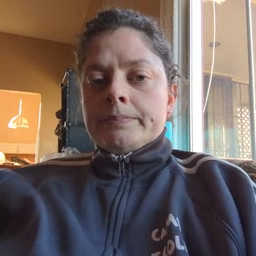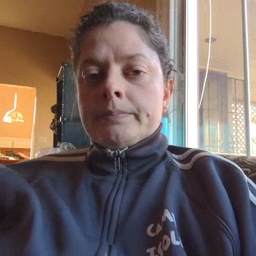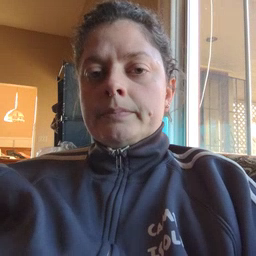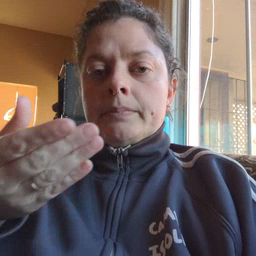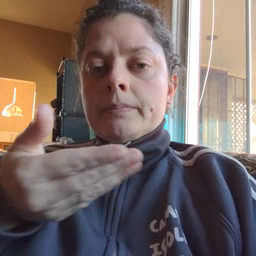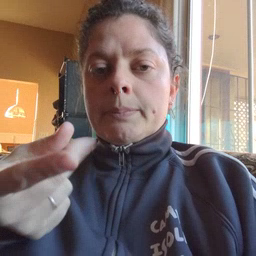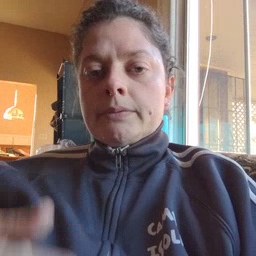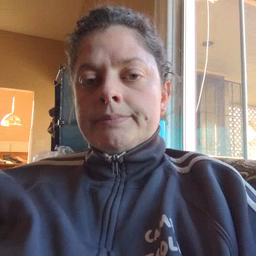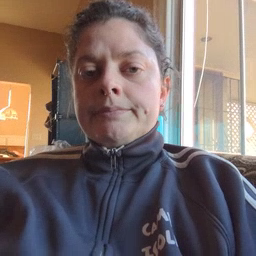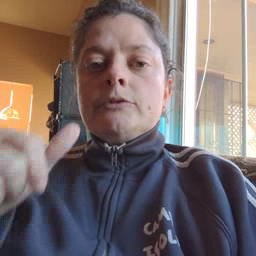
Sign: puppy